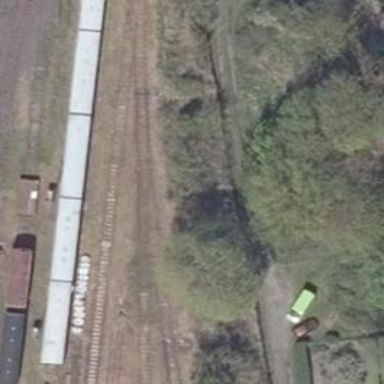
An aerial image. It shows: Railway switch.